九年级 · 变换几何
如图, 四边形 $A B C D$ 与四边形 $E F G H$ 位似, 其位似中心为点 $O$, 且 $\frac{O E}{E A}=\frac{5}{4}$, 则 $\frac{E H}{A D}=(\quad)$

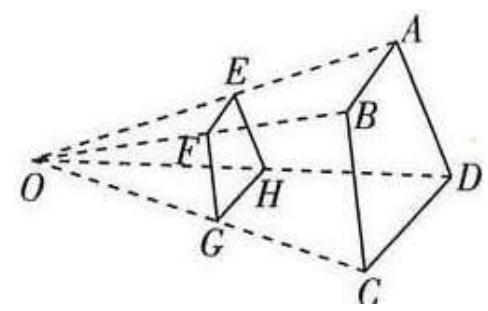
A. $\frac{5}{9}$
B. $\frac{5}{4}$
C. $\frac{4}{5}$
D. $\frac{9}{5}$

答案: A